Aerial crown-view tile of a tropical tree (Barro Colorado Island, Panama), acquired 20250715:
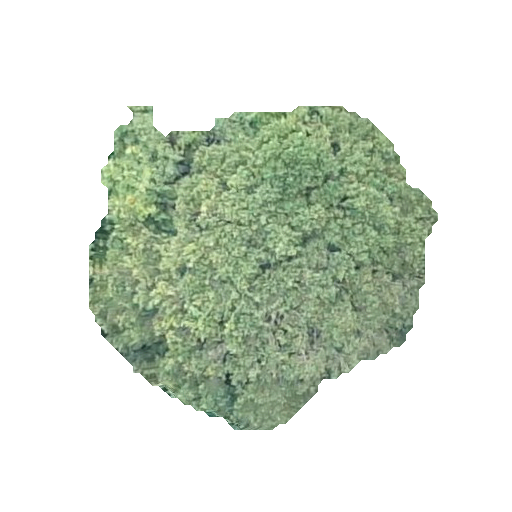
Species: Pouteria stipitata
GBIF accepted scientific name: Pouteria stipitata
Crown area: 124.925 m²